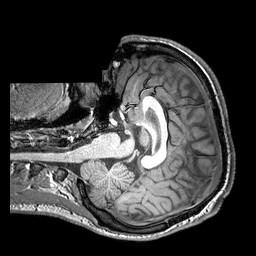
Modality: T1w
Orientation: axial
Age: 18
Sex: male
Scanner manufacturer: philips
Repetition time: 0.008921 s
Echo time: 0.0046 s